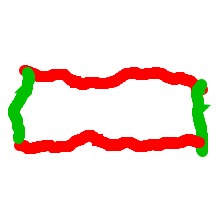
Shape: rectangle